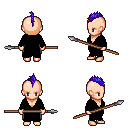
a pixel art fantasy rpg character, female body template, human, light skin, black robe, teal pants, blue mohawk hairstyle, spear, four views (front, back, left, right), 2x2 character sprite sheet, small pixel art, hard edges, no anti-aliasing